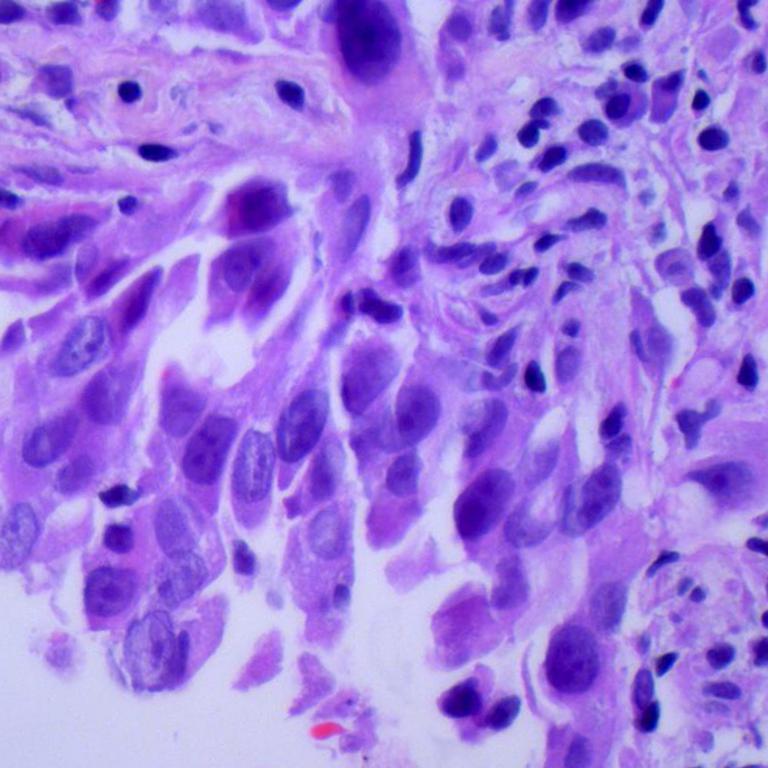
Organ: lung
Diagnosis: adenocarcinomas